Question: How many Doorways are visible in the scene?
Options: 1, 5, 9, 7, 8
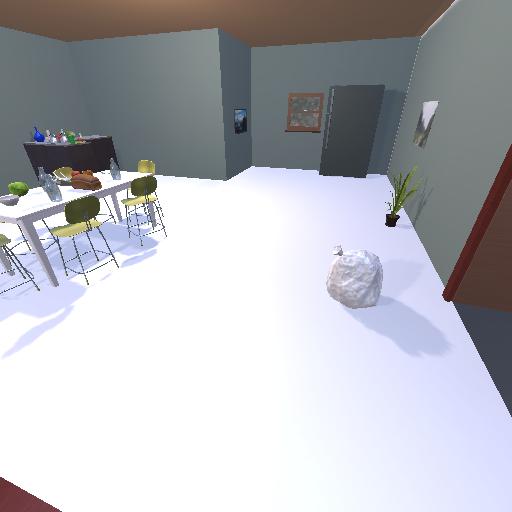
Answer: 1